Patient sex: M
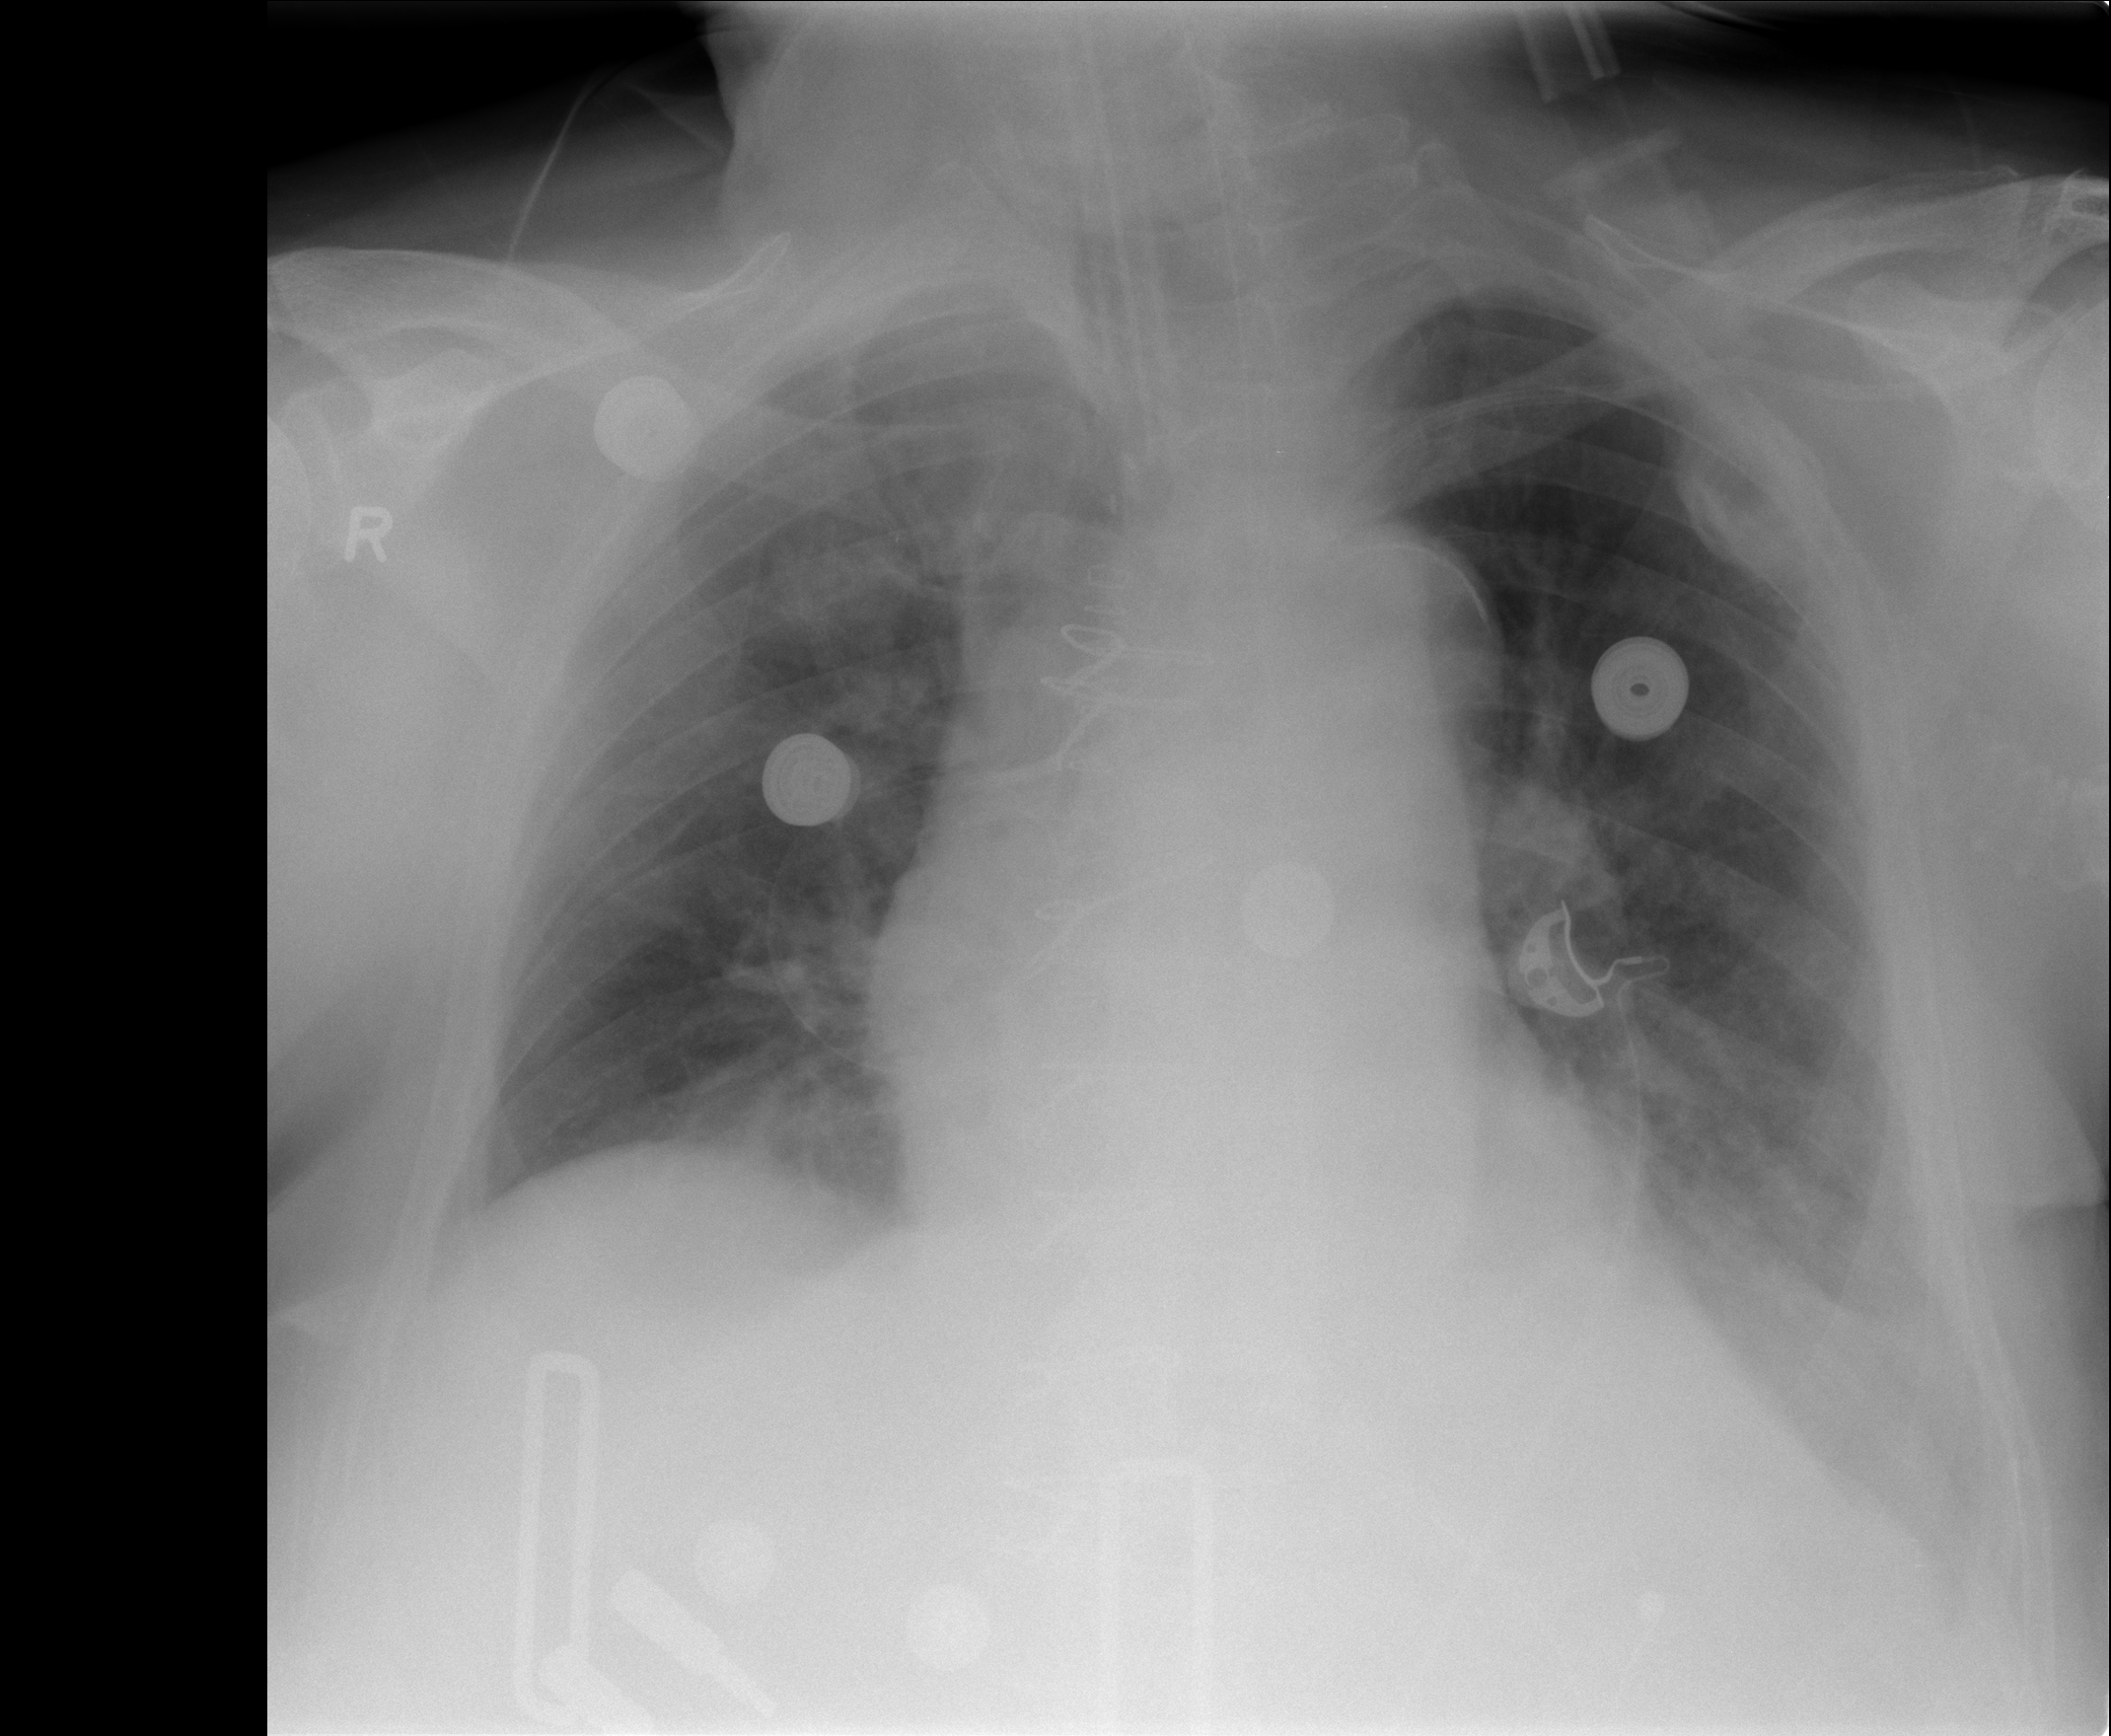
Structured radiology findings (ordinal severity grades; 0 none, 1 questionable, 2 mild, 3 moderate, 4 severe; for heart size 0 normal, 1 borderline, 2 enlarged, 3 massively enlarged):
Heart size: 2
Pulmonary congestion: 2
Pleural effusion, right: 0
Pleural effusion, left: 2
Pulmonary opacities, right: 2
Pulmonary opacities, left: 2
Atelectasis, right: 2
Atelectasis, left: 2